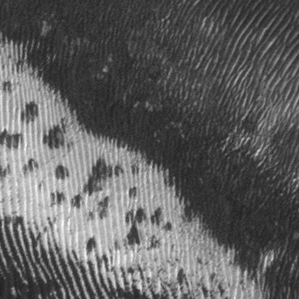
Label: frost